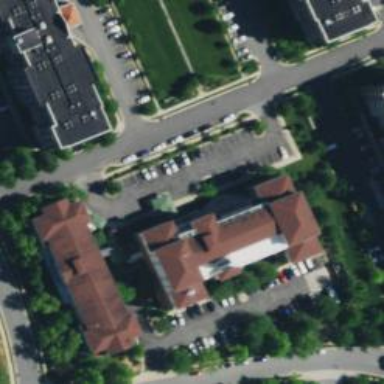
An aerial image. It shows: Commercial building.